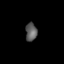
Tissue: lung
Cell type: Fibroblasts
Senescence score: 0.7149
Nuclear area (px): 204
Mean DAPI intensity: 92.623